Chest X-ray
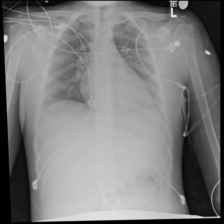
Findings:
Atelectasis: negative
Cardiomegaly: negative
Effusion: negative
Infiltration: positive
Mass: negative
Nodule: negative
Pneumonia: negative
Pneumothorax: negative
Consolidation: negative
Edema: negative
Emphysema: negative
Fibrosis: negative
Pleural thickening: negative
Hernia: negative